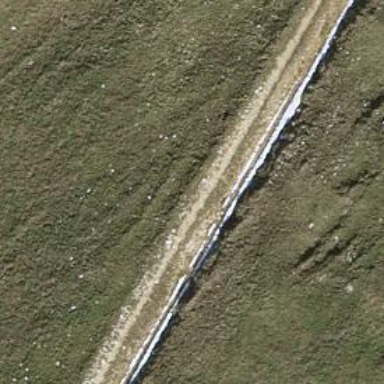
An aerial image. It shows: Track with grade3 tracktype.